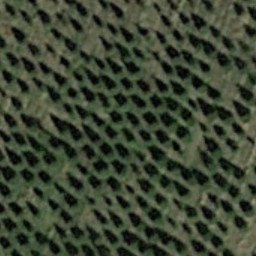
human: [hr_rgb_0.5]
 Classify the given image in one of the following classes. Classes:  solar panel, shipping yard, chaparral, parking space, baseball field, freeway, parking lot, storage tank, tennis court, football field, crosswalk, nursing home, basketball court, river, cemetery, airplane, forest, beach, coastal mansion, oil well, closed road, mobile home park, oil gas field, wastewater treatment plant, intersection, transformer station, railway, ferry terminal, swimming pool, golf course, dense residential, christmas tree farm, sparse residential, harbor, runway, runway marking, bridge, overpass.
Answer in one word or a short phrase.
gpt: christmas tree farm